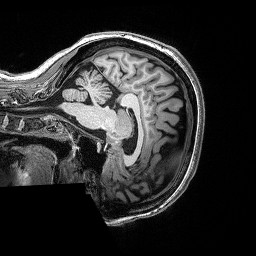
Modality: T1w
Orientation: sagittal
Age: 38
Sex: female
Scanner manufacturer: siemens
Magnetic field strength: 3 T
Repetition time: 2.53 s
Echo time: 0.0033 s